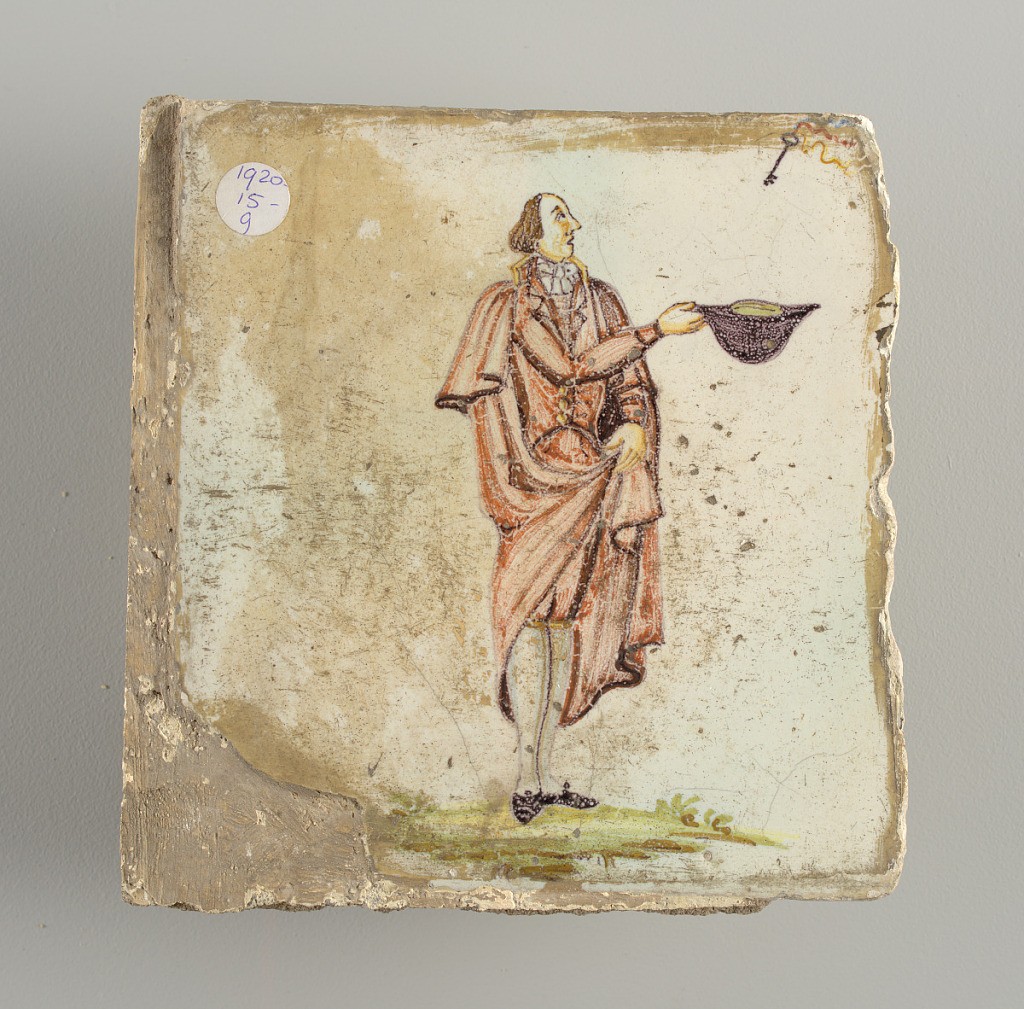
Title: Tile
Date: late 18th–early 19th century
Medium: Earthenware, glazed and high fire decorated
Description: Man in reddish 18th century cistume, grabbing his cloak with his left and holding out his hat with his right.